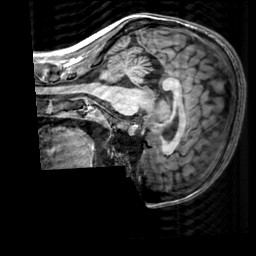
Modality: T1w
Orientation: sagittal
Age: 24
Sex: female
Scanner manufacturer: siemens
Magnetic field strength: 3 T
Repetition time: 2.3 s
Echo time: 0.00303 s